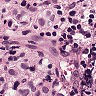
Metastatic tissue present: yes